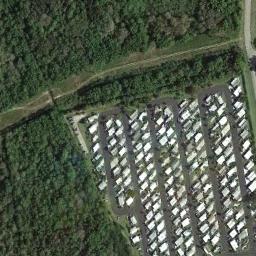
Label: mobile_home_park